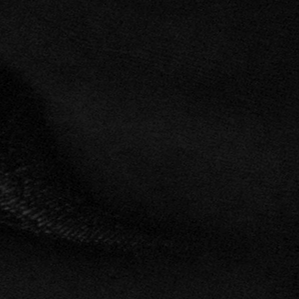
Label: frost